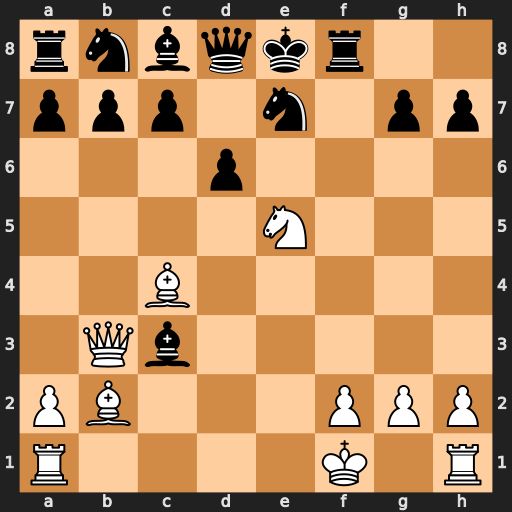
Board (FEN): rnbqkr2/ppp1n1pp/3p4/4N3/2B5/1Qb5/PB3PPP/R4K1R
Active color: w
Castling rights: q
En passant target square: -
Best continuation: Bf7+ Rxf7 Qxf7#